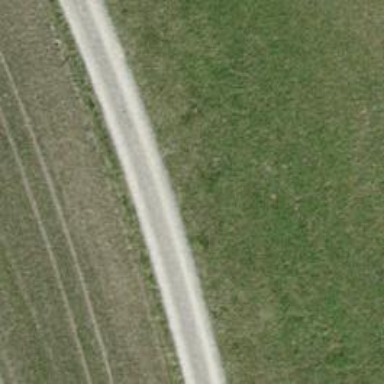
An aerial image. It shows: Track with grade2 pebblestone surface.